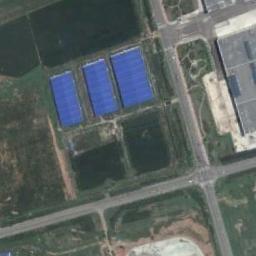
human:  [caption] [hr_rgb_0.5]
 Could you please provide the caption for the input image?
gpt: Numerous houses of different shapes and sizes are in the industrial area .

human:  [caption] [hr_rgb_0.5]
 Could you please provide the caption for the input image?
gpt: In an industrial area, There are neatly planned factories and roads, Green belts and large green spaces .

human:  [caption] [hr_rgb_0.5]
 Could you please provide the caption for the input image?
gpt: Three buildings in the industrial area have blue roofs .

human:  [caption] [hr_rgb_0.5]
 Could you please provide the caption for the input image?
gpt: The industrial area with three blue workshops is surrounded by some lawns .

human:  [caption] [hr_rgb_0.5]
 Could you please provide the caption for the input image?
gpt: There are three blue buildings and some green lawns on the industrial area .